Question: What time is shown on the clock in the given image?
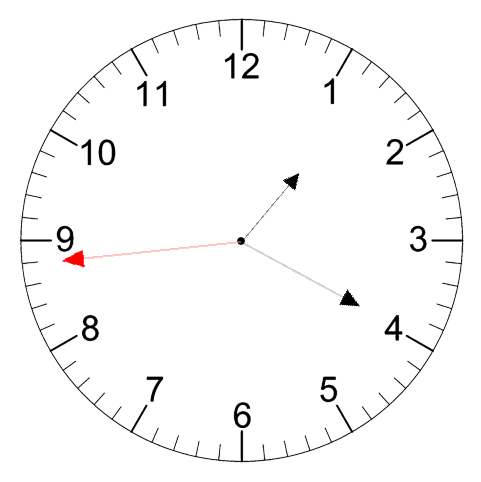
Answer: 01:19:44